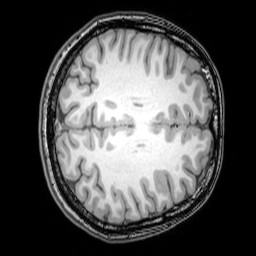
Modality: T1w
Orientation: axial
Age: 26
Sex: female
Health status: healthy
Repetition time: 0.081 s
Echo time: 0.037 s